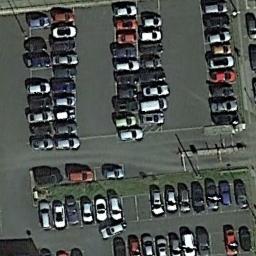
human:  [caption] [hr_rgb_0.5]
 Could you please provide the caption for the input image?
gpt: There are many different colored cars in the parking lot .

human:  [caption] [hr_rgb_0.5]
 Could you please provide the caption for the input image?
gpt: The parking lot is full of cars .

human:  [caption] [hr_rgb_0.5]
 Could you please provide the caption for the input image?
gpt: The parking lot has some neatly arranged cars of different colors .

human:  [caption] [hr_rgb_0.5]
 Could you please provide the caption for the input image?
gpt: There are a dozen cars in the parking lot .

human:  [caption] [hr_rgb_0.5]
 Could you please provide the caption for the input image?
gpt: There are many cars on the parking lot .